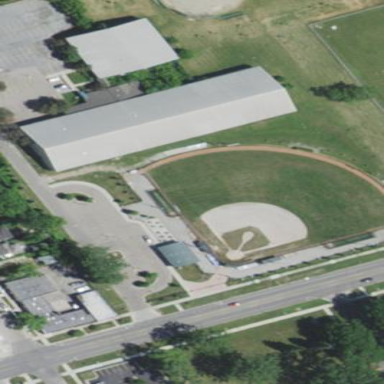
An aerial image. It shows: Baseball pitch for leisure land.